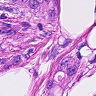
Metastatic tissue present: yes